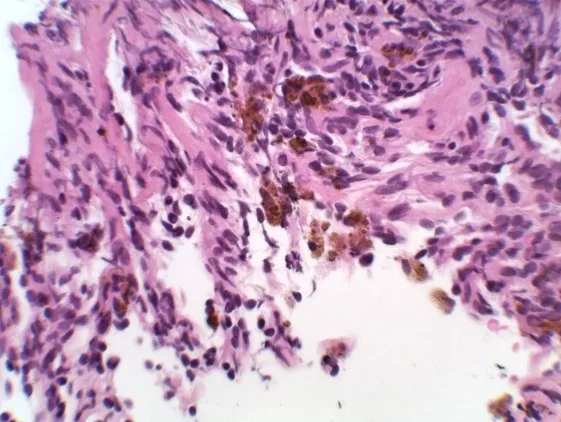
Histology of trans-bronchial biopsy demonstrating iron laden macrophages H&E stain.
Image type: pathology (h&e)